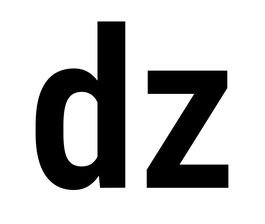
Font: Roboto_Condensed_SemiBold